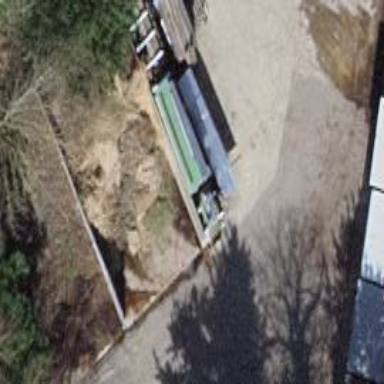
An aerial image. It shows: Recycling container for green waste at recycling facility.